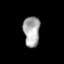
Tissue: prostate
Cell type: T cells
Senescence score: 0.7559
Nuclear area (px): 491
Mean DAPI intensity: 168.377